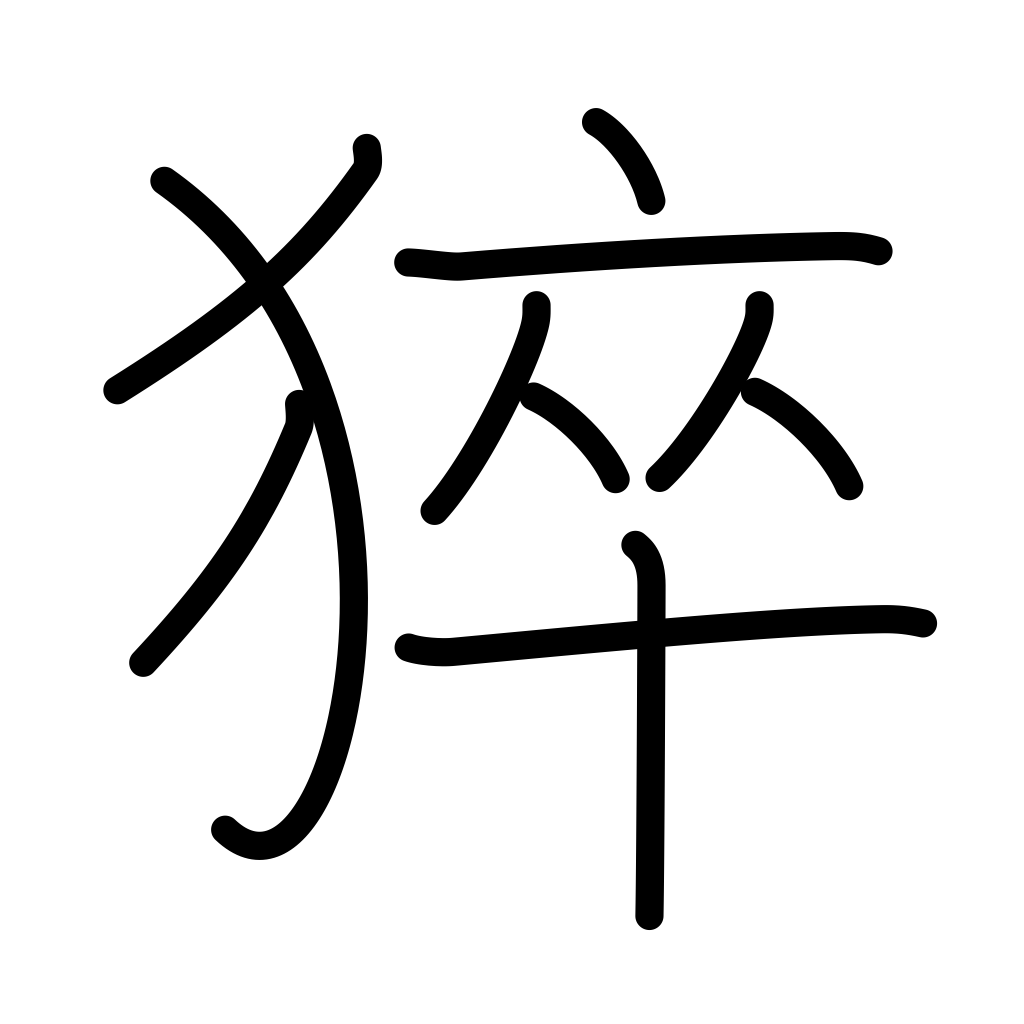
Meaning: sudden